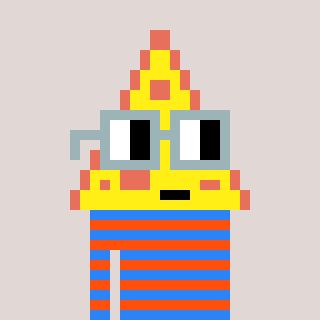
a pixel art character with square dark gray glasses, a pizza-shaped head and a orange-colored body on a warm background